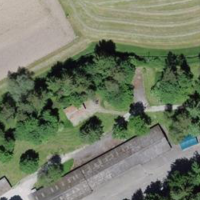
EUNIS habitat code: 55
Species observed at this site:
Nemobius sylvestris